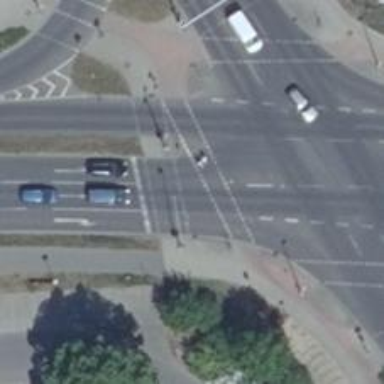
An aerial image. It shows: Road with traffic signals at the crossing.